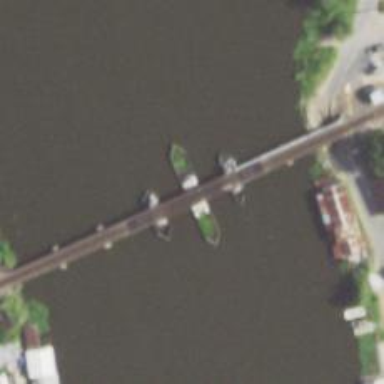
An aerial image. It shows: Swing bridge over railway line.